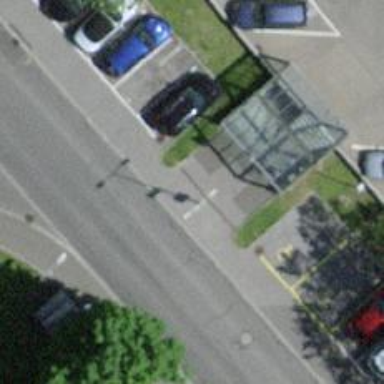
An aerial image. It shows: Bus stop with sheltered platform for public transport.